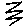
Label: zigzag